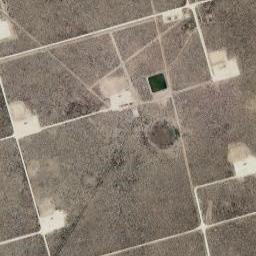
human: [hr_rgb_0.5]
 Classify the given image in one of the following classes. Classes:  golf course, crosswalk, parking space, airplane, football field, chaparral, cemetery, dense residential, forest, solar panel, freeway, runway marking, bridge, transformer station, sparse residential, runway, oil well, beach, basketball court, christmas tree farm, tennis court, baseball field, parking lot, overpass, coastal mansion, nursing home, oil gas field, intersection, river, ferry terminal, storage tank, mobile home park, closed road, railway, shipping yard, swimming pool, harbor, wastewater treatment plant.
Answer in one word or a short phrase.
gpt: oil gas field